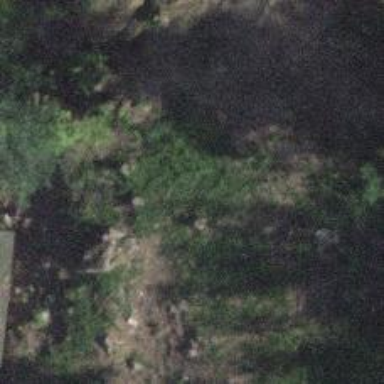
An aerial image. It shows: Retaining wall.